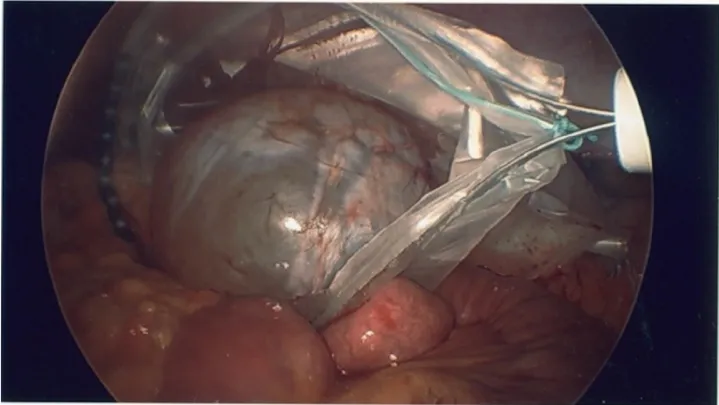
Laparoscopic specimen retrieval bag in use to remove the cystic mass through a 15 mm trocar site.
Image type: medical_photograph (other_medical_photograph)